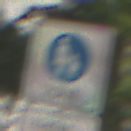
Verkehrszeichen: BeginnFussgaengerzone
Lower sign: BesondereFahrzeugeUndTransportgueter5
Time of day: Midday
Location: Outdoor (Suburban)
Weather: Clear
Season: NotSpecified
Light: Natural